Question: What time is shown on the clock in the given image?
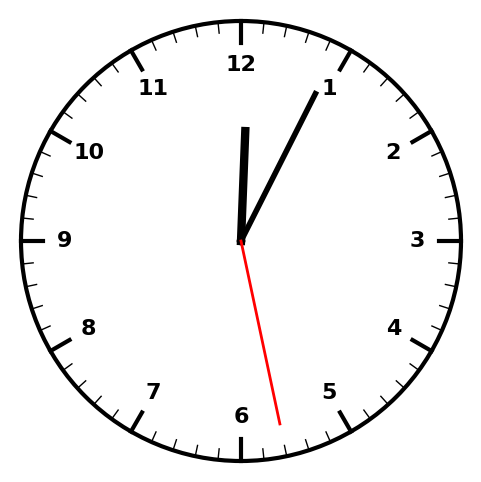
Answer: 12:04:28